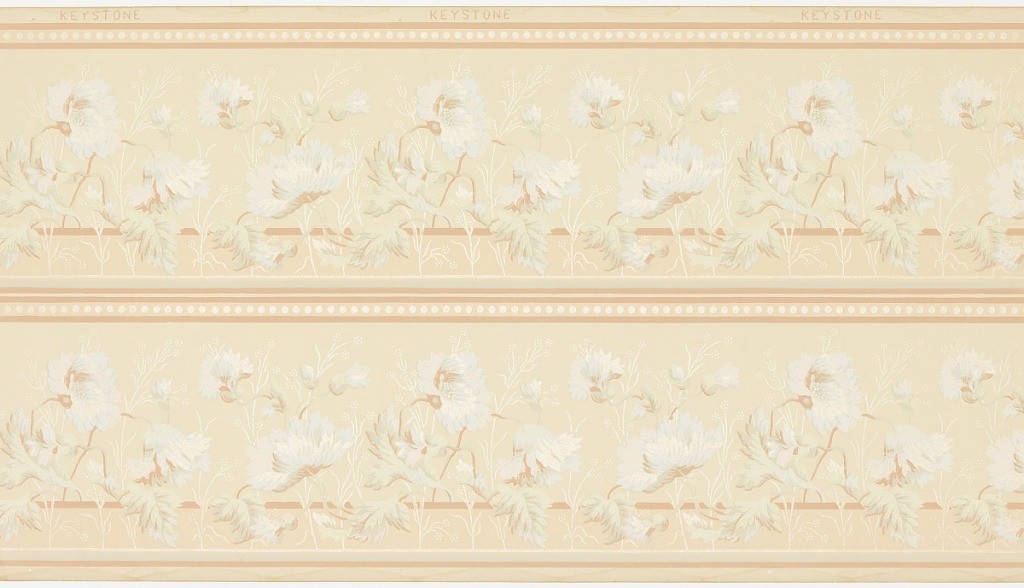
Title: Frieze
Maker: Keystone Wall-Paper Company
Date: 1905–1915
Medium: Machine-printed paper, liquid mica
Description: Borders printed two across the width. Repeating flowers stemming from pink and green stripes with a large light pink band. Secondary flower pattern printed in white mica. Top has pink stripes and white mica beading/dots. Beige-cream ground. Flowers printed in pinks, light blue, greens and pink liquid mica. Printed in selvedge: "Keystone".